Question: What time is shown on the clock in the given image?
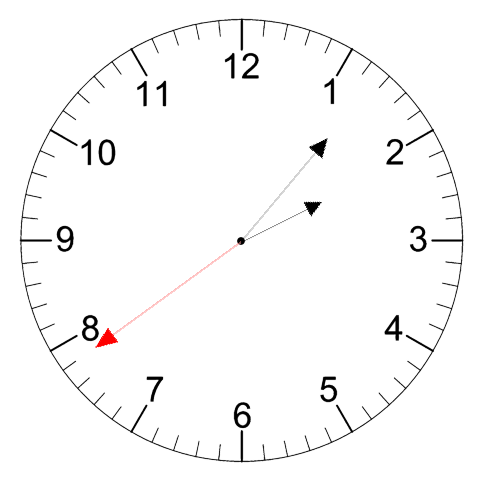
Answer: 02:06:39